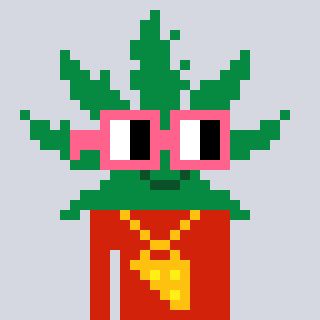
a pixel art character with square pink glasses, a weed-shaped head and a red-colored body on a cool background